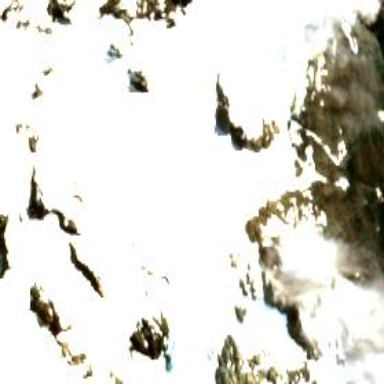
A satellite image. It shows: Majestic glacier in the distance.